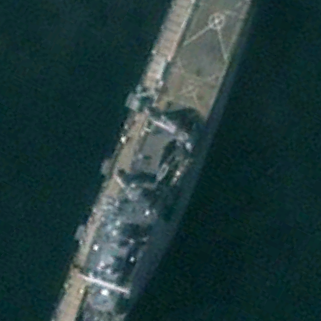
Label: combat